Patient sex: F
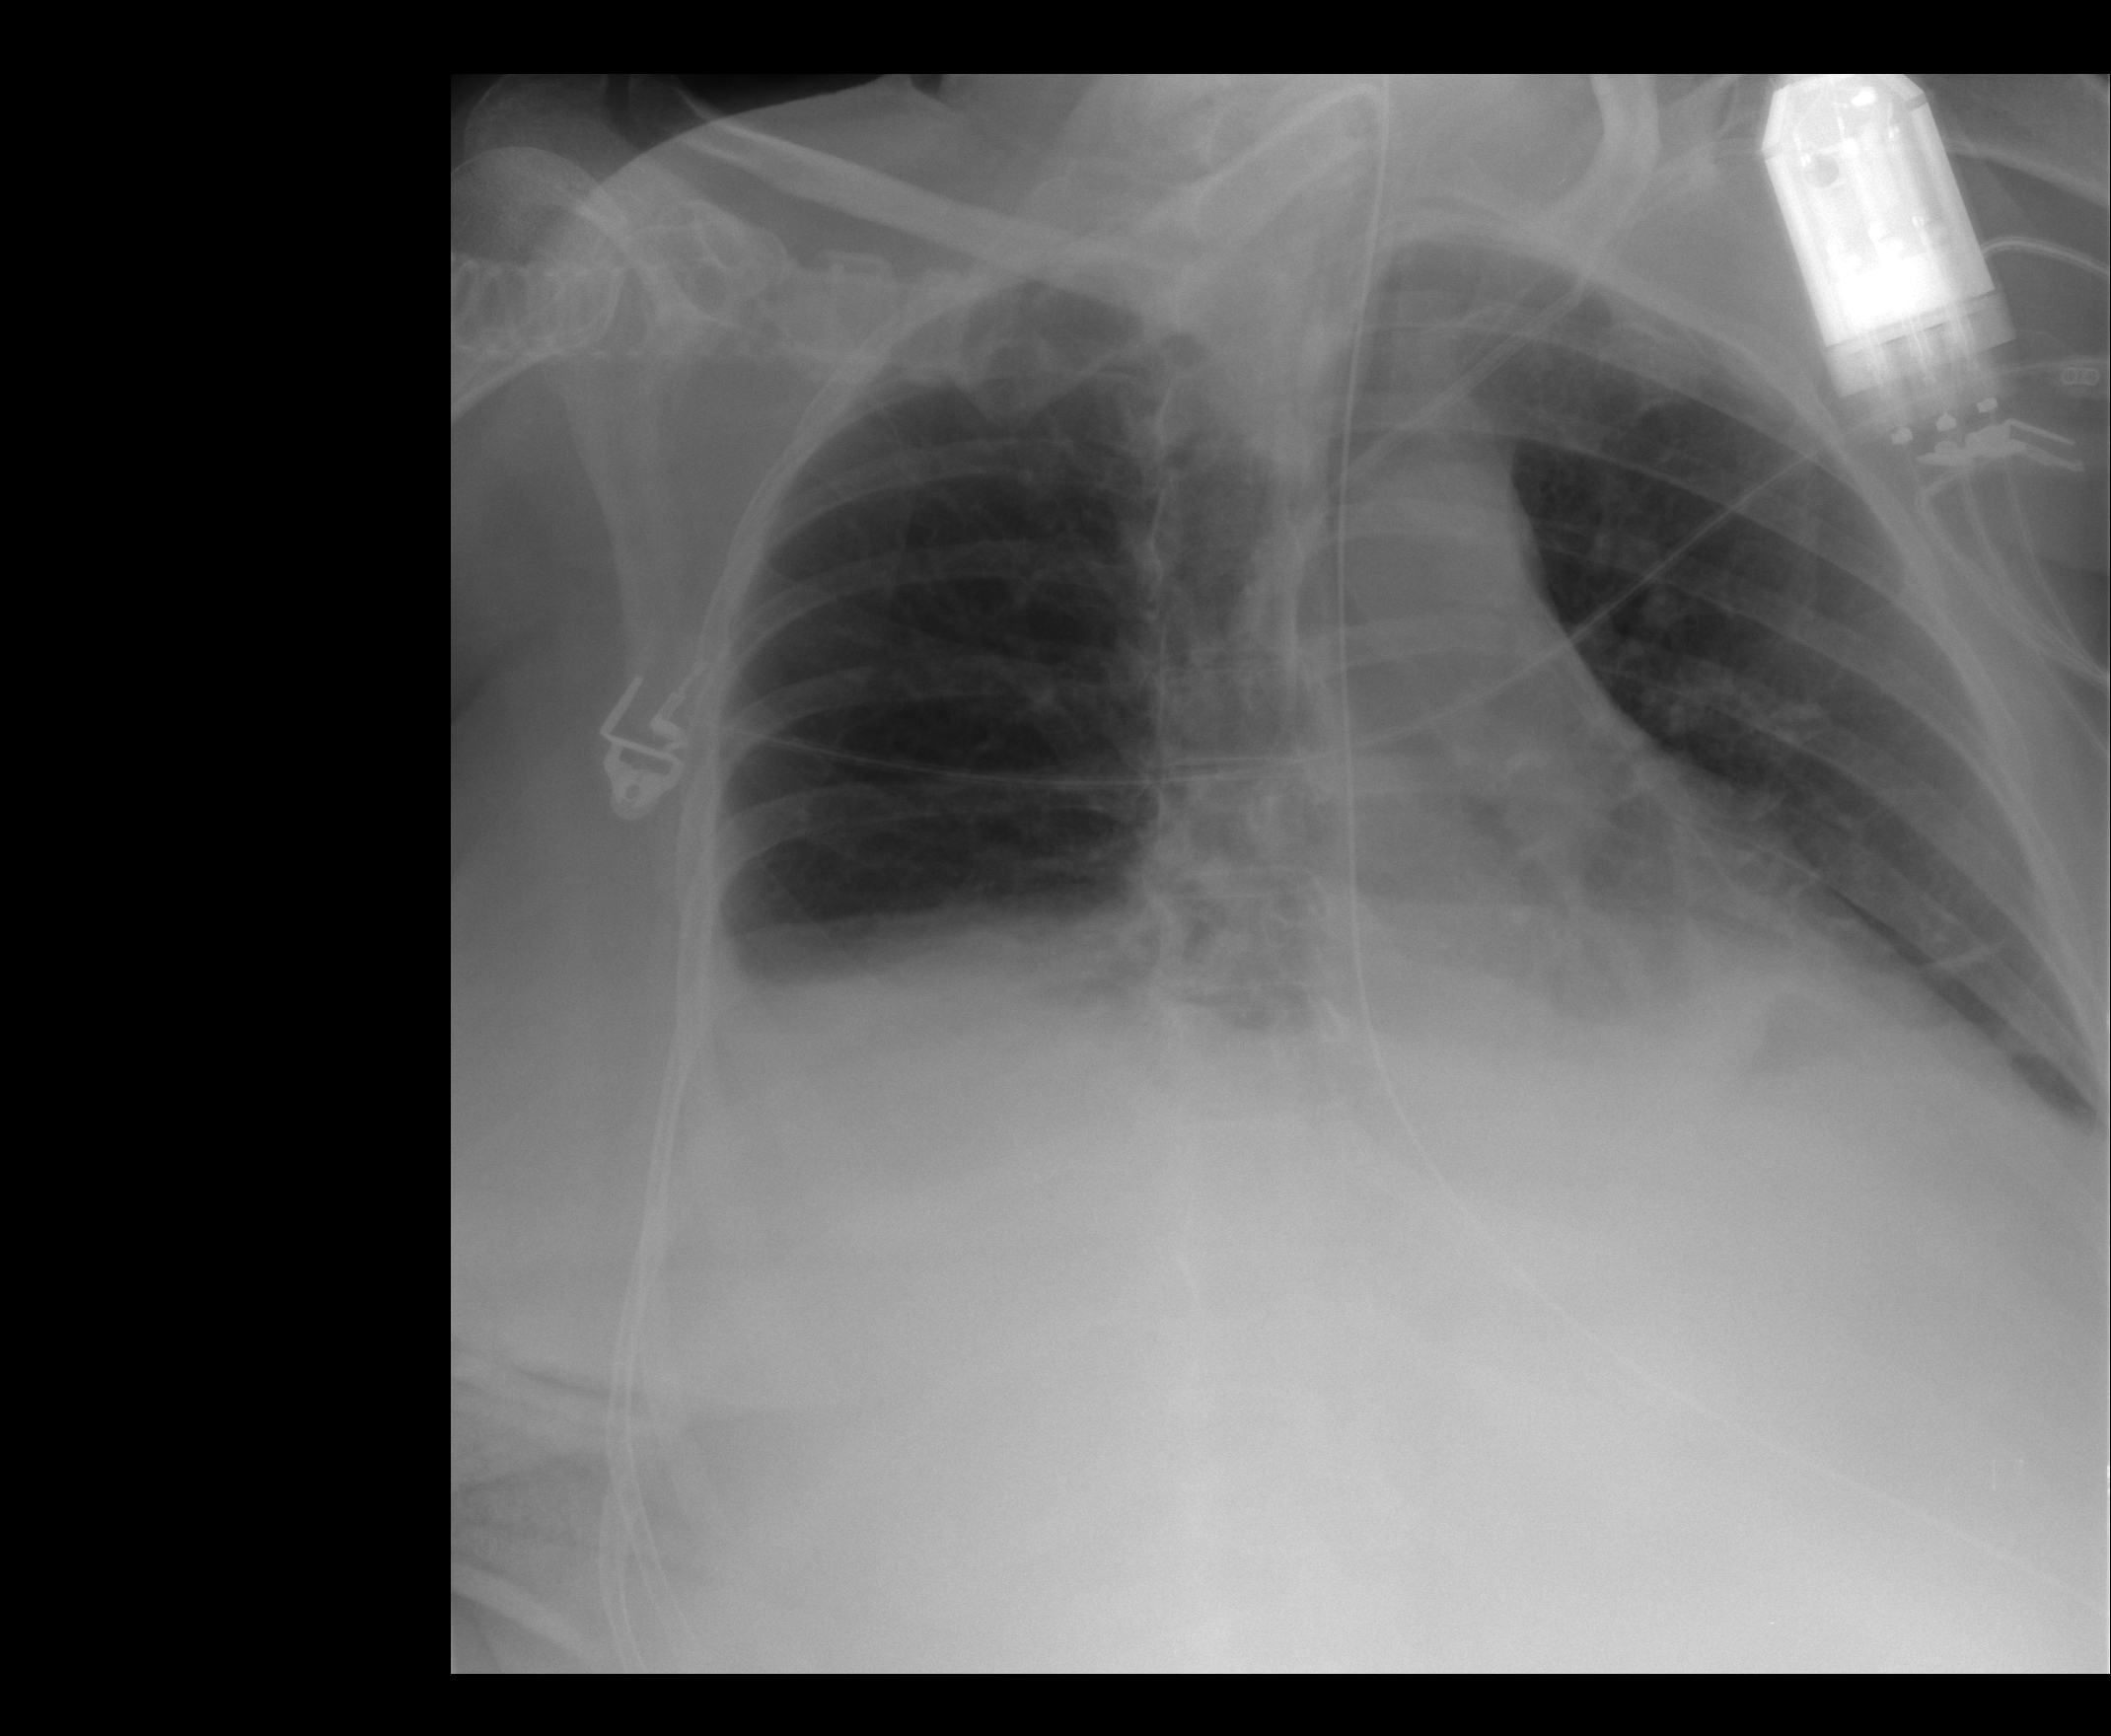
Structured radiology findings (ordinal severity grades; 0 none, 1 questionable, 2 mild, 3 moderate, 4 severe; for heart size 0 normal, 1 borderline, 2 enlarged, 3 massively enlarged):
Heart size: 0
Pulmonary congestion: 0
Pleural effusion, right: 2
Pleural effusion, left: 2
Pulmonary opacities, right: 0
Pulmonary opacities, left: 0
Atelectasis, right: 2
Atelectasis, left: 3